Question: I can get the result and message data but I can't get the 'crew_name' inside the 'crew'. How can I get the data if it is inside the curly braces?
Json printed on console
'''
{
crew = {
"crew_avatar" = "http://ec2-52-221-231-3.ap-southeast-1.compute.amazonaws.com/gv/images/profile_image/Pang_Kang_Ming_916210_0e9.jpg";
"crew_contact" = <PHONE>;
"crew_email" = "pang@xover.com.my";
"crew_gender" = Male;
"crew_id" = PP000001;
"crew_name" = "Pang Kang Ming";
"crew_preferred_name" = PKM;
"crew_qrcode" = "images/qrcode/qrcode_085960293a5378a64bec6ebfa3c89bb7.png";
};
message = "Login Sucessfully";
result = success;
}
@IBOutlet var empNameLabel: UILabel!
@IBOutlet var empIdLabel: UILabel!
override func viewDidLoad() {
super.viewDidLoad()
let empNameValue = user!("crew"["crew_name"])as? String
let empIdValue = user!["result"]as? String
empNameLabel.text = empNameValue
empIdLabel.text = empNameValue
}
'''

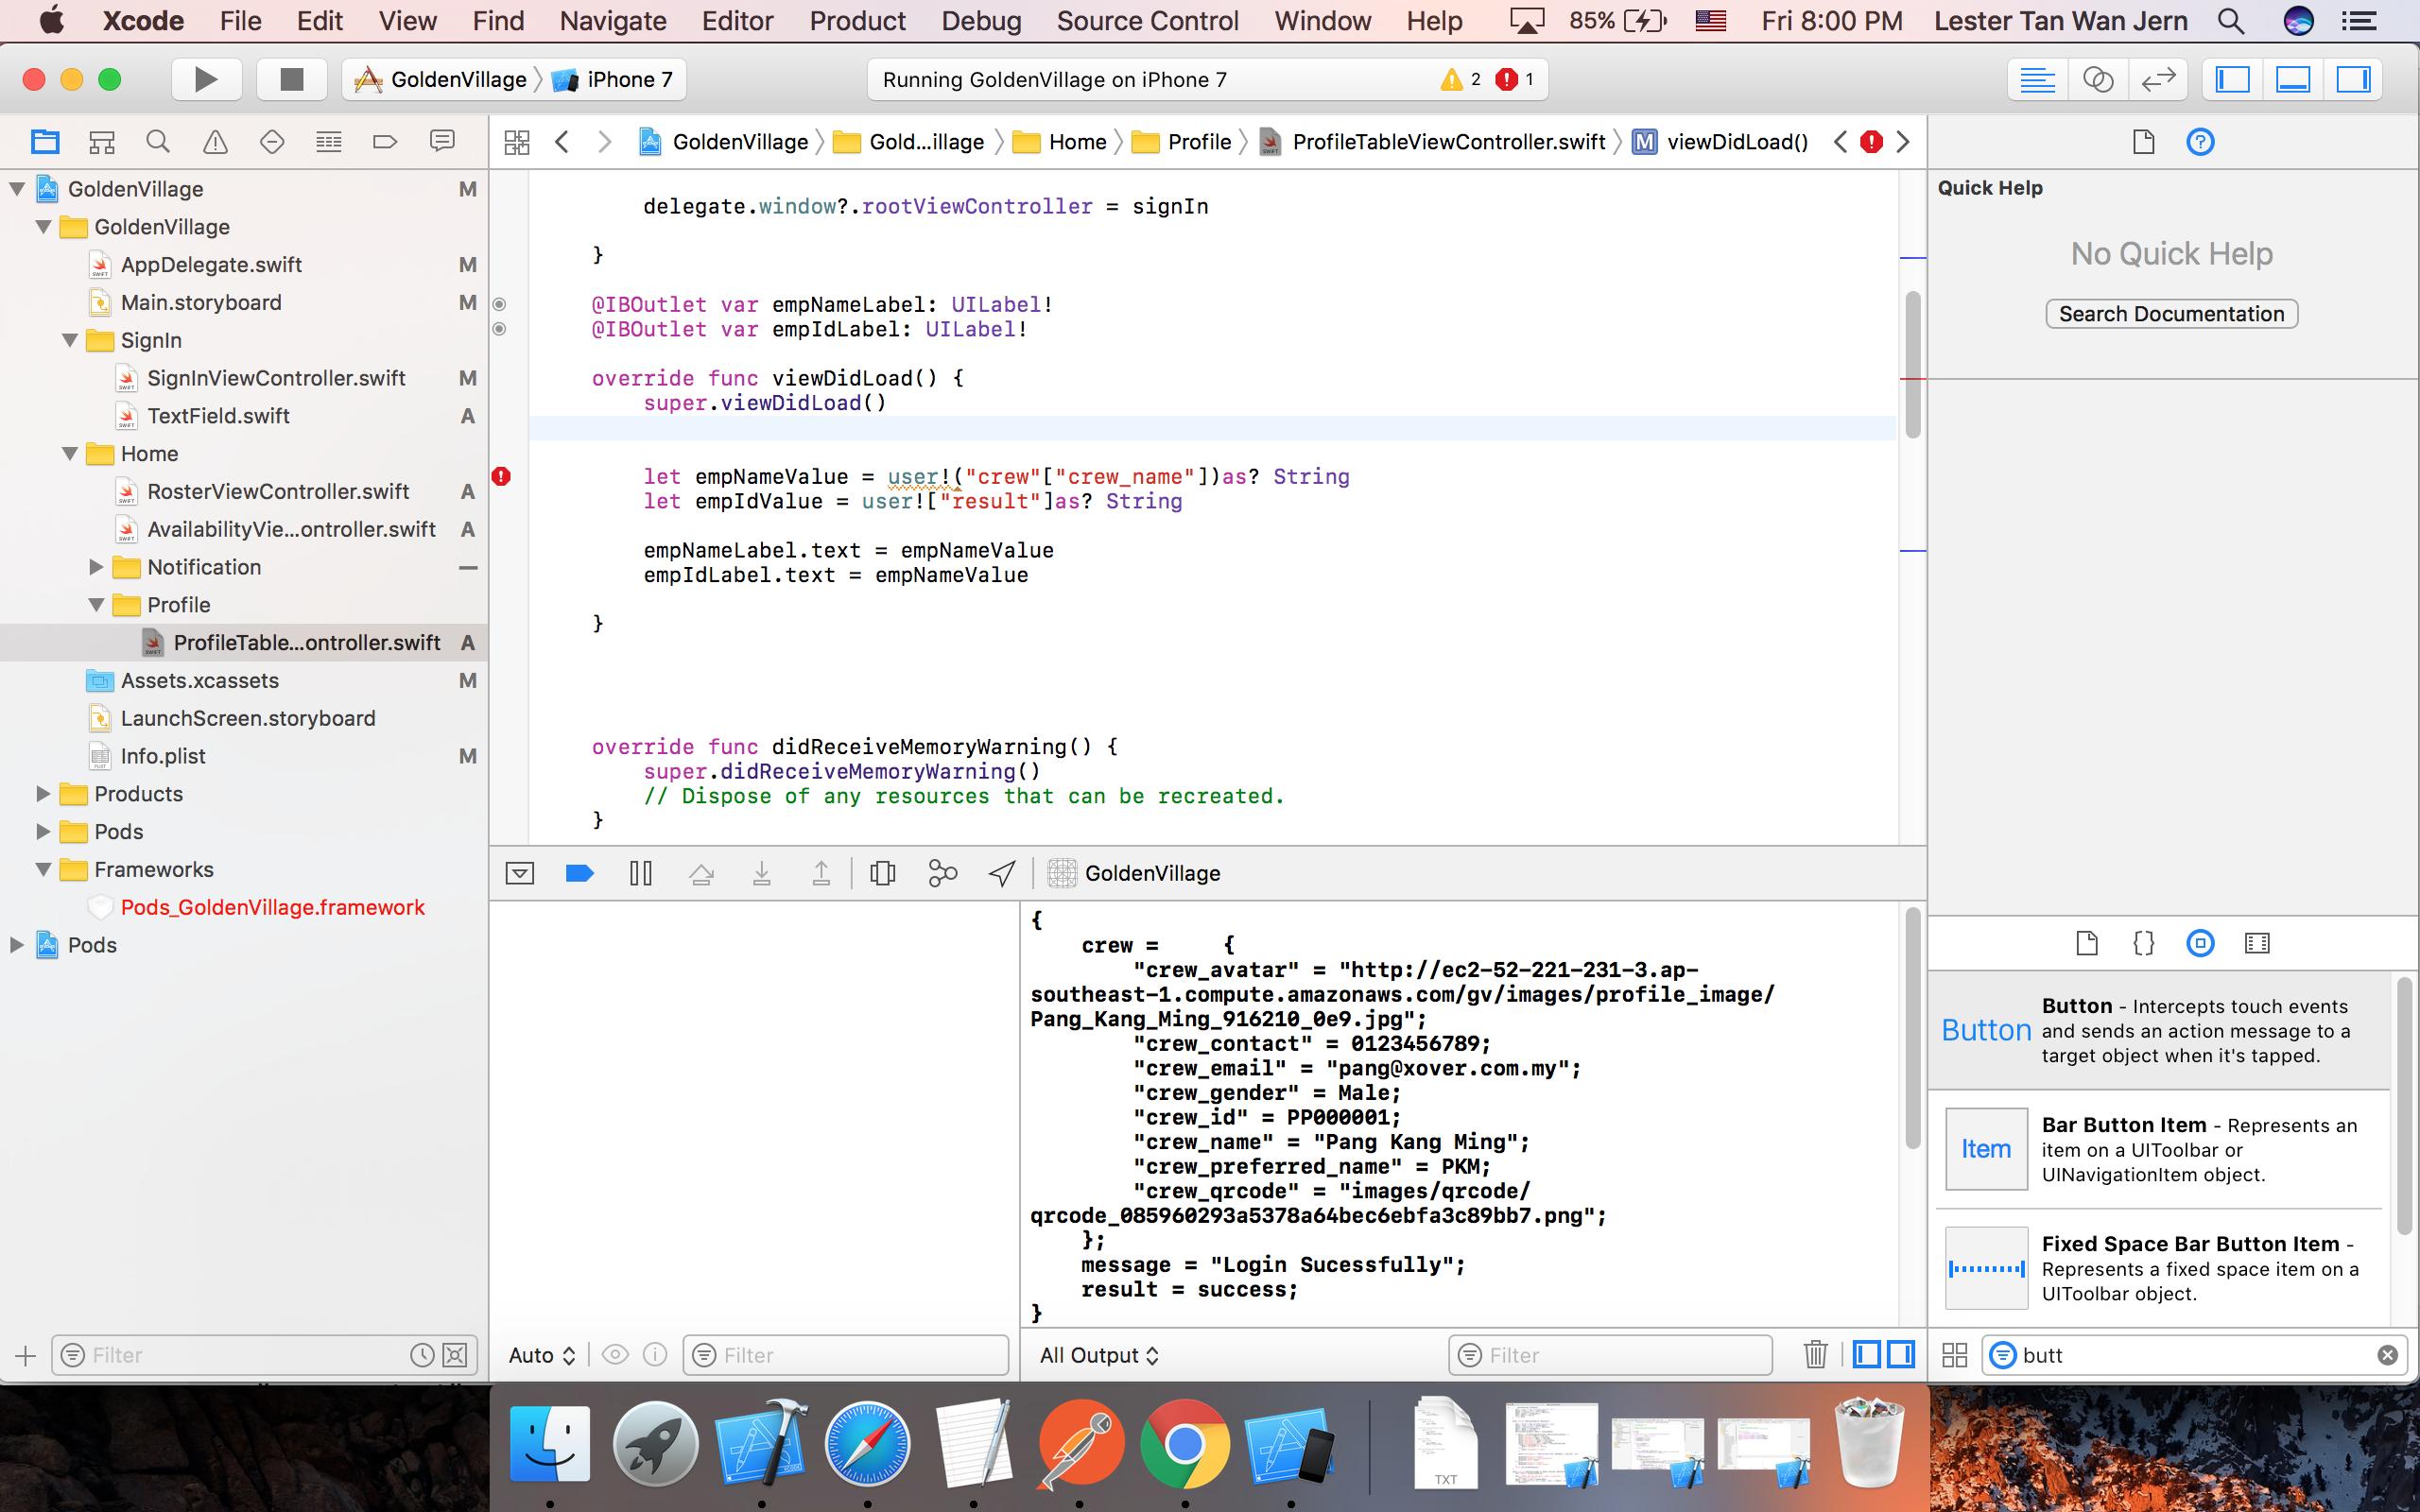
Answer: The code inside the curly braces is a dictionary, you can access that by first creating a dictionary from the "crew" key, and then accessing "crew_name" through that.
Assuming that the 'user' variable is correctly created with the JSON data you can do the following to access "crew_name":
'''
if let crew = user!["crew"] as? [String:Any], let crewName = crew["crew_name"] as? String {
print(crewName) // output: "Pang Kang Ming"
}
'''